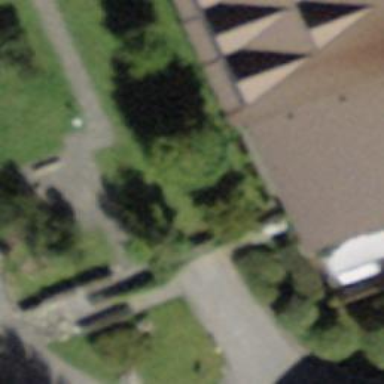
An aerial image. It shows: Group of garages.